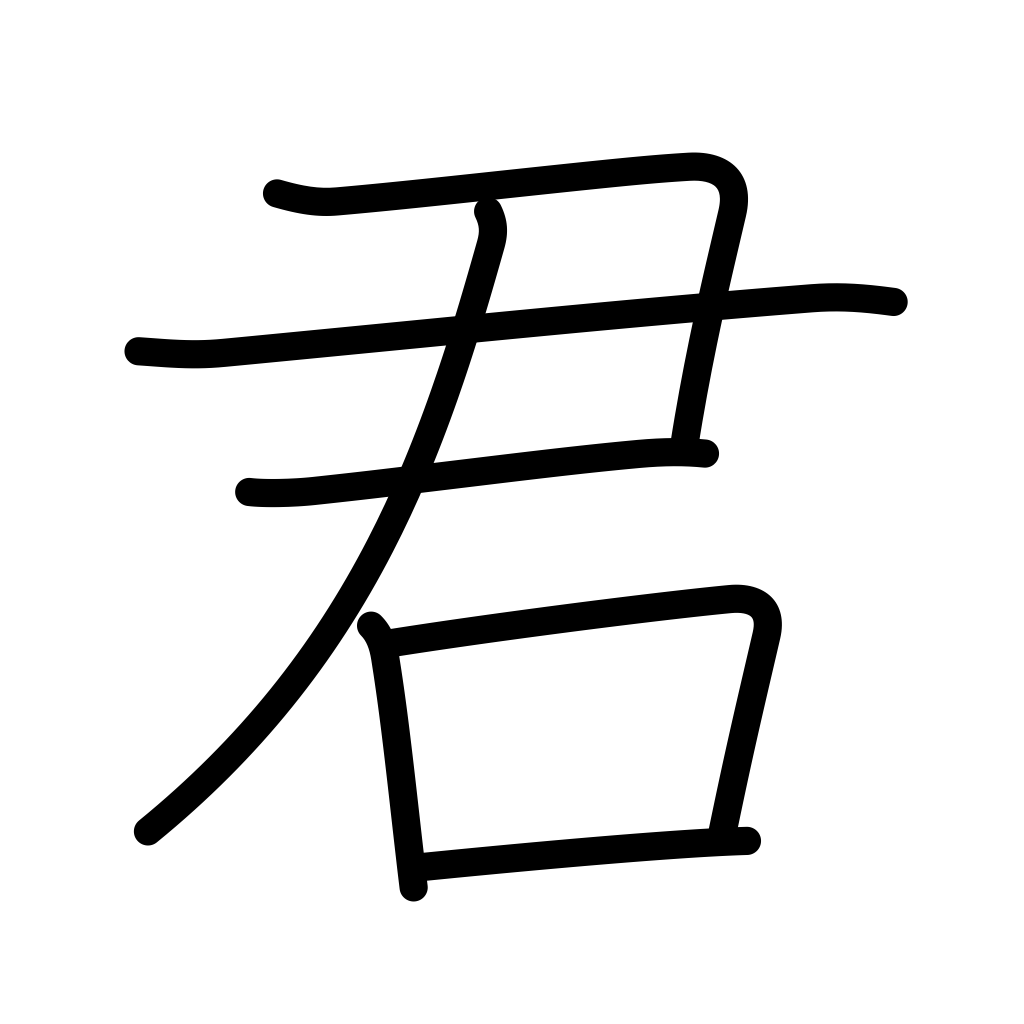
Meaning: mister, you, ruler, male name suffix